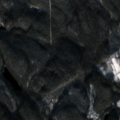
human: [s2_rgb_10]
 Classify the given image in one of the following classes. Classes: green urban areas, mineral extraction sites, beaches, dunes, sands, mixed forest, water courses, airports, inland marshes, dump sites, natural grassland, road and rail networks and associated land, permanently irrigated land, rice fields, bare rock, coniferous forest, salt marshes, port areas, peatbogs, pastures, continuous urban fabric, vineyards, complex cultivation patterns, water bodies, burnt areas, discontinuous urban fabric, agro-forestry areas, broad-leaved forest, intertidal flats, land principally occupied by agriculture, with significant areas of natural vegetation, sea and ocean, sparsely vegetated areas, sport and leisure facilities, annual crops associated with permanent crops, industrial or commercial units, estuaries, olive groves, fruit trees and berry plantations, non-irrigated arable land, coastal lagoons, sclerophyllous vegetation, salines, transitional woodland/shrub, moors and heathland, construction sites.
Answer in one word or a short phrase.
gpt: coniferous forest